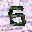
Label: 5